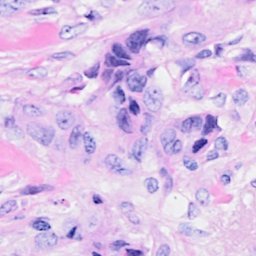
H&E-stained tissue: Breast